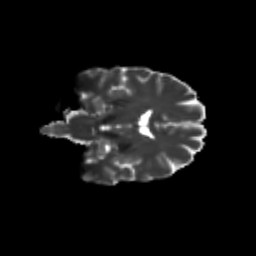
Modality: T2w
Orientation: coronal
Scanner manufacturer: siemens
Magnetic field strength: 3 T
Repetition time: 9.2 s
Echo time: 0.084 s